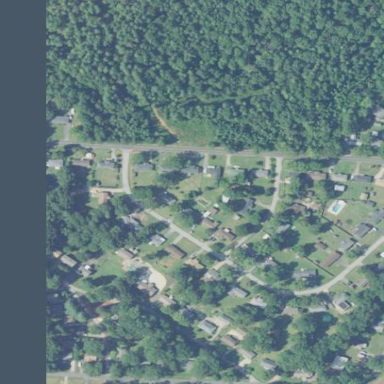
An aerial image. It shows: Residential area within neighborhood.